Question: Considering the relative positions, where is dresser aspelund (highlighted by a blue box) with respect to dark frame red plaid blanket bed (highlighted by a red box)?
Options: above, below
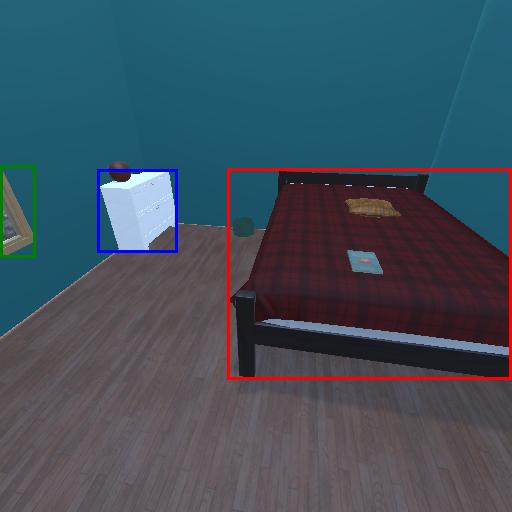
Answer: above